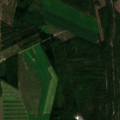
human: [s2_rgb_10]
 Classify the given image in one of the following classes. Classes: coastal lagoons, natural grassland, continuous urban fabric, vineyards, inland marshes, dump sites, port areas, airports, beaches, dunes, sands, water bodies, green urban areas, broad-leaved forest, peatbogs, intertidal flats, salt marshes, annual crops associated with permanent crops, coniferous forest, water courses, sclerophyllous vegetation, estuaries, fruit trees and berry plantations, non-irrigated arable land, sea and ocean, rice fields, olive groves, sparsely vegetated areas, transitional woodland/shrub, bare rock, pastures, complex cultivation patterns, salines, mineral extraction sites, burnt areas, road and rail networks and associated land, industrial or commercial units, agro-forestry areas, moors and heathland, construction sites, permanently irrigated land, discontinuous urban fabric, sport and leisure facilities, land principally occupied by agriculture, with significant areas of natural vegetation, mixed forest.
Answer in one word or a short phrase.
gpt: non-irrigated arable land, coniferous forest, mixed forest